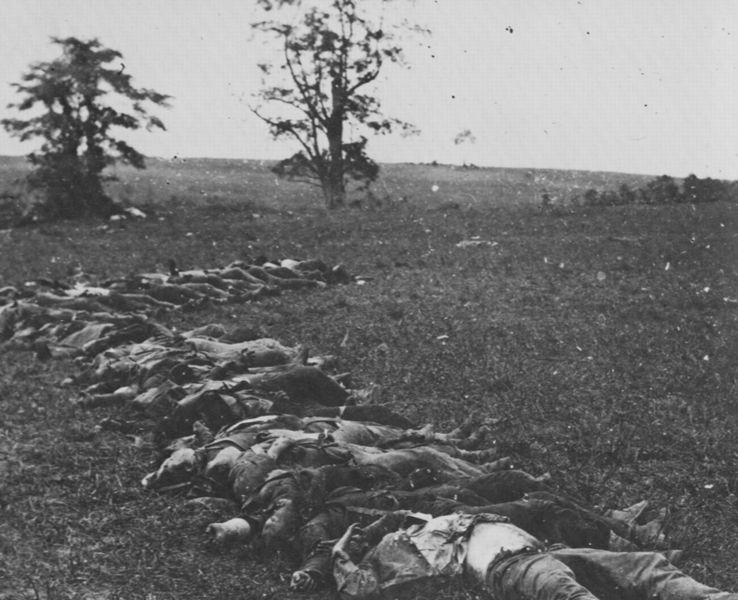
Titel: Aufgebart für das Begräbnis bei Antietam
Künstler: Mathew B. Brady
Schlagwörter: baum, himmel, kampf, körper, weiß, bäume, dreieck, landschaft, menschen, männer, schwarz, gras, rasen, wiese, masse, hinrichtung, mord, tod, tot, trauer, feld, felder, horizont, natur, büsche, flach, realismus, traurig, liegen, hosen, krieg, schlacht, zerstörung, soldaten, liegend, unscharf, foto, fotografie, verderben, linie, trostlos, schwarz weiss, jacken, leichen, tote, verletzt, reihe, photo, flecken, sterben, massaker, verfolgung, ermordung, dreck, opfer, usa, verloren, gefallene, fotographie, sklaven, schlachtfeld, körnung, gestapelt, aufgereiht, weltkrieg, hoffnungslos, zerissen, kriegsfoto, körnig, erschießung, holocaust, kriegsopfer, ermordete, massengrab, getöte, leichname, tote soldaten, 1. weltkrieg, foti, massenmord, unabhängigkeitskrieg, geschändet, genuzit, kriegsverbrechen